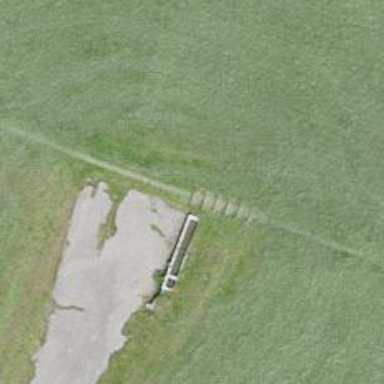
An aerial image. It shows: Steps on sett surface road.